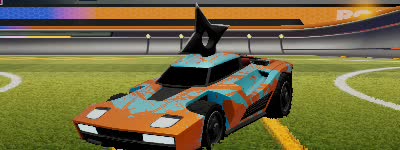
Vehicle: breakout